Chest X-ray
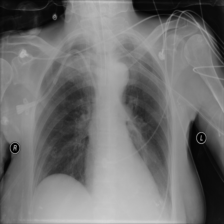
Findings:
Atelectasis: negative
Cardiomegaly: negative
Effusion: negative
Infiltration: negative
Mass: negative
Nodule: negative
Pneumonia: positive
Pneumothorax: negative
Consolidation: negative
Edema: negative
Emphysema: negative
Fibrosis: negative
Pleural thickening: negative
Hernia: negative